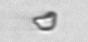
Label: detritus_transparent